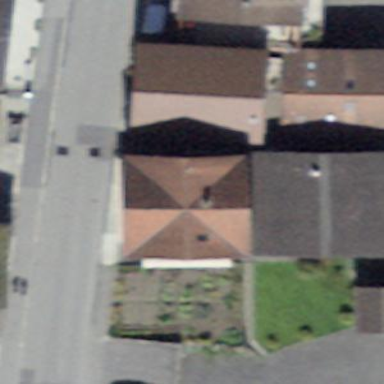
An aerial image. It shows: Building.